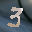
Label: 3